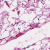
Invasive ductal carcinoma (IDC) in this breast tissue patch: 0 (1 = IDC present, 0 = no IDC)